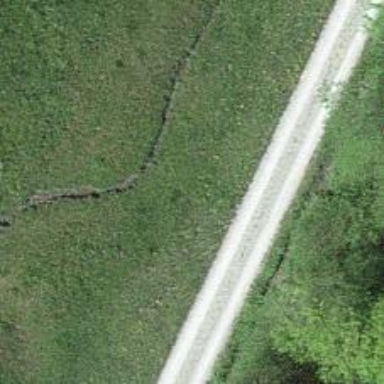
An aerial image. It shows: Ditch serving as waterway.